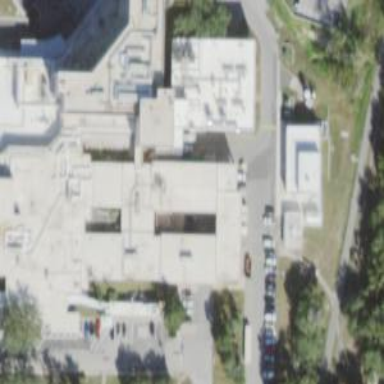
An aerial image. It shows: Hospital building.